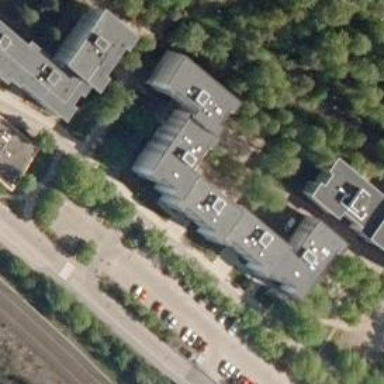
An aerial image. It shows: Footway that passes through building tunnel.